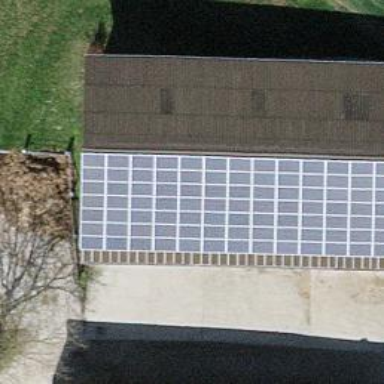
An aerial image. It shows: Solar power generator with photovoltaic panels.